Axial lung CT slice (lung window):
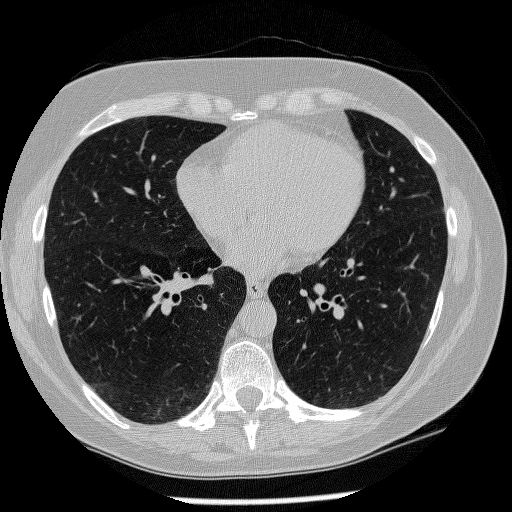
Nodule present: no